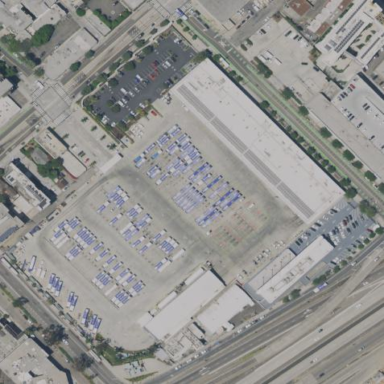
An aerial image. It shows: Bus depot area.